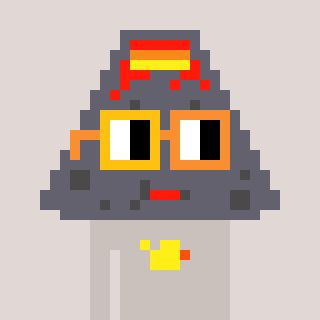
a pixel art character with square yellow and orange glasses, a volcano-shaped head and a foggrey-colored body on a warm background